Question: I am creating a maze program, where the maze is randomly generated, and the user has to find a randomly place cube. Now, I want to be able to allow the game to solve itself, using a <URL>?
Here is the code for the generation of the maze walls.
'''
public void GenerateMaze()
{
for (int x = 0; x < mazeWidth; x++)
for (int z = 0; z < mazeHeight; z++)
{
MazeCells[x, z].Walls[0] = true;
MazeCells[x, z].Walls[1] = true;
MazeCells[x, z].Walls[2] = true;
MazeCells[x, z].Walls[3] = true;
MazeCells[x, z].Visited = false;
}
MazeCells[0, 0].Visited = true;
EvaluateCell(new Vector2(0, 0));
}
public void resetMaze()
{
for (int x = 0; x < mazeWidth; x++)
for (int z = 0; z < mazeHeight; z++)
{
MazeCells[x, z].Visited = false;
}
RandomWalls(new Vector2(0, 0));
}
private void EvaluateCell(Vector2 cell)
{
List<int> neighborCells = new List<int>();
neighborCells.Add(0);
neighborCells.Add(1);
neighborCells.Add(2);
neighborCells.Add(3);
while (neighborCells.Count > 0)
{
int pick = rand.Next(0, neighborCells.Count);
int selectedNeighbor = neighborCells[pick];
neighborCells.RemoveAt(pick);
Vector2 neighbor = cell;
switch (selectedNeighbor)
{
case 0: neighbor += new Vector2(0, -1);
break;
case 1: neighbor += new Vector2(1, 0);
break;
case 2: neighbor += new Vector2(0, 1);
break;
case 3: neighbor += new Vector2(-1, 0);
break;
}
if (
(neighbor.X >= 0) &&
(neighbor.X < mazeWidth) &&
(neighbor.Y >= 0) &&
(neighbor.Y < mazeHeight)
)
{
if (!MazeCells[(int)neighbor.X, (int)neighbor.Y].Visited)
{
MazeCells[(int)neighbor.X, (int)neighbor.Y].Visited = true;
MazeCells[(int)cell.X, (int)cell.Y].Walls[selectedNeighbor] = false;
MazeCells[(int)neighbor.X, (int)neighbor.Y].Walls[(selectedNeighbor + 2) % 4] = false;
EvaluateCell(neighbor);
}
}
}
}
//Removes random walls
private void RandomWalls(Vector2 cell)
{
List<int> neighborCells = new List<int>();
neighborCells.Add(0);
neighborCells.Add(1);
neighborCells.Add(2);
neighborCells.Add(3);
while (neighborCells.Count > 0)
{
int pick = rand.Next(0, neighborCells.Count);
int selectedNeighbor = neighborCells[pick];
neighborCells.RemoveAt(pick);
Vector2 neighbor = cell;
switch (selectedNeighbor)
{
case 0: neighbor += new Vector2(0, -1);
break;
case 1: neighbor += new Vector2(1, 0);
break;
case 2: neighbor += new Vector2(0, 1);
break;
case 3: neighbor += new Vector2(-1, 0);
break;
}
//Ensures that end piece is not deleted
if (
(neighbor.X >= 0) &&
(neighbor.X < mazeWidth) &&
(neighbor.Y >= 0) &&
(neighbor.Y < mazeHeight)
)
{
//if cell was not visited
if (!MazeCells[(int)neighbor.X, (int)neighbor.Y].Visited)
{
Random random = new Random();
MazeCells[(int)neighbor.X, (int)neighbor.Y].Visited = true;
//if random number is >= a certain number, removes the walls on both ends
if (random.Next(20) >= 15 && removed <= 100)
{
//MazeCells[(int)neighbor.X, (int)neighbor.Y].Visited = true;
MazeCells[(int)cell.X, (int)cell.Y].Walls[selectedNeighbor] = false;
MazeCells[(int)neighbor.X, (int)neighbor.Y].Walls[(selectedNeighbor + 2) % 4] = false;
removed++;
}
RandomWalls(neighbor);
}
}
}
}
'''
I apologize for the lack of notes, but in essence it puts all of the cells into a box, and then tears down the walls so that you can reach any cell in the maze. Then I just remove a few extra cells, so that the maze doesn't feel as claustrophobic.
here is a picture of the maze from above:

There are walls around the maze to keep the player inside, in case they are hard to see. Normally, you see this more as a 1st person point of view.
Now, I want the camera to find the location of the cube, and the location of camera, and then find the shortest route between the two. Then, I want the camera to slowly follow the rout to get there, until it hits the cube. Now, which algorithm should I use, and how.
In case it helps, this code is almost entirely from the book. The only real edit I made was the RandomWalls() method.
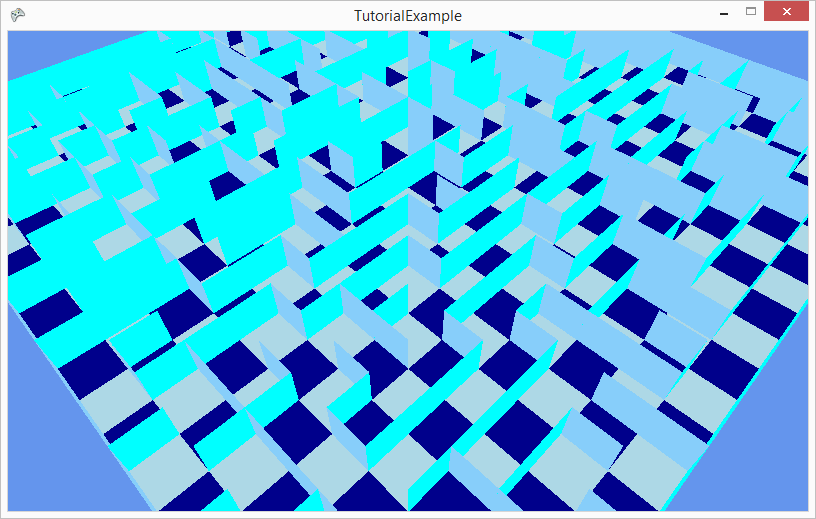
Answer: I think that the wavefront algorithm might be a little bit too complicated to use for this problem, thus in my answer I'll be looking at the other two graph searching algorithms.
The first step you would need to take is to yield a graph representation of the maze. I think that the easiest way would be to:
1. Have each square (tile) in your map represented as a node in a graph.
2. If there is no edge between any two given adjacent squares, then, there is an edge between the two nodes representing those squares.

Once that you will have that done, you would need to assign weights. Since in your case you do not seem to have any preference over one edge or another, giving each edge a cost of 1 should be fine.
After that the weighted graph will be generated, you will need to search through it. I think that the two most popular algorithms are <URL> algorithm.
From what I am understanding, you have no information on where the cube will be placed, this, in my opinion means that you can't use 'A*' since 'A*' bases itself upon heuristics, which in this case could be the distance between the current node and the target node which is something you do not know.
Thus, the only option left is the 'Shortest Path Algorithm'. To do this however, you would need to slightly modify the stopping condition of the search since you will need to check the square each node represents for its contents. If you find what you are looking for, you stop.
If on the other hand, for some reason you will have to use negative weights, then the 'Shortest Path' will no longer work. For that, you will need to use the same approach however, use a <URL>.
Once that you will have the shortest path from the source node to the destination node, you could extract a series of vectors which will move you from one square to the next. After that you obtain these vectors, you should then be able to move the camera as explained in <URL> MSDN tutorial.
EDIT: This line in your question: made me understand that you do not know where the cube is before hand. If this is not the case, then, as per @Gene's comment the 'A*' algorithm will be more suitable since (assuming you know where your goal it) it will be more efficient.
'Manhattan distance' (see image below) should serve well as your heuristic section of your algorithm since it seems you can't traverse square blocks diagonally and thus, the most common way of calculating distances (Euclidean) will be less effective.